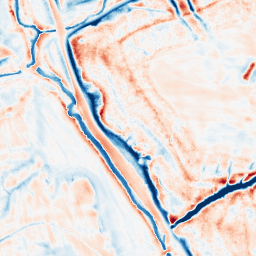
Category: edge_preserving
Decomposition family: bilateral
Decomposition parameters: d: 21
sigma_color: 75
sigma_space: 100
Upsampling method: quadratic
Upsampling parameters: scale: 4
Upsampling scale: 4